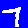
Digit: 7